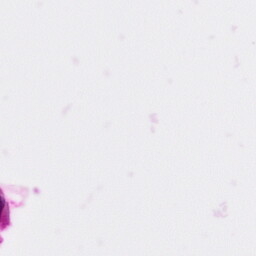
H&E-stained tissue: Pancreatic